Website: crate-barrel
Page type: account-selection
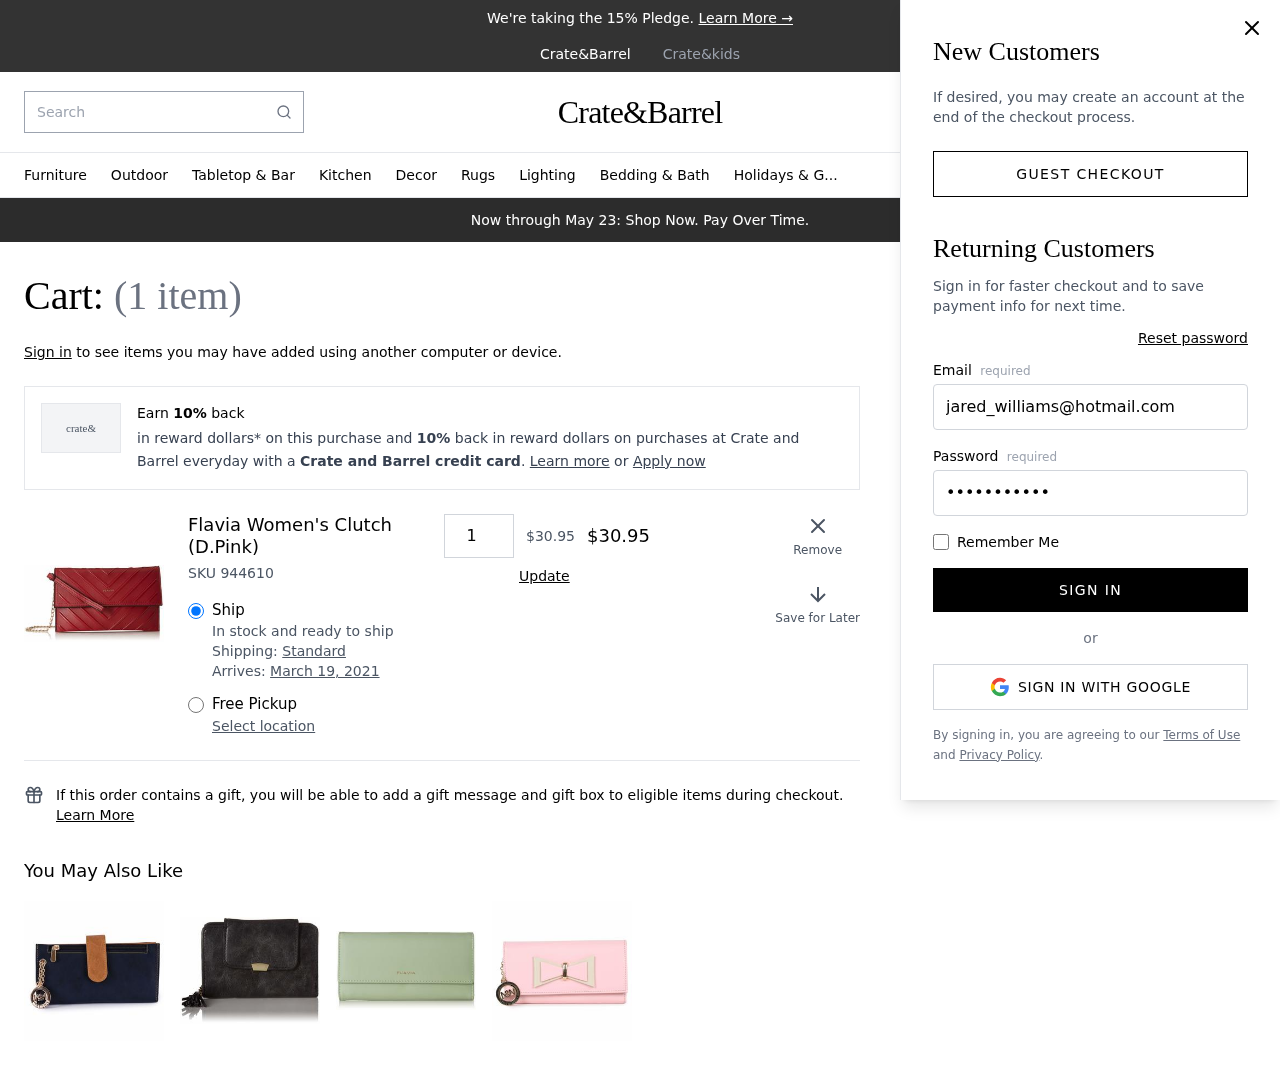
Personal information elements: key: PII_EMAIL
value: jared_williams@hotmail.com
Product elements: key: PRODUCT1_NAME
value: Flavia Women's Clutch (D.Pink)
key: PRODUCT1_PRICE
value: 30.95
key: PRODUCT1_QUANTITY
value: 1
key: PRODUCT1_SKU
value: SKU 944610
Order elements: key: ORDER_NUM_ITEMS
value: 1
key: ORDER_DELIVERY_DATE
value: March 19, 2021
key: ORDER_SUBTOTAL
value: $30.95
Search elements: key: HEADER_SEARCH
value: Search